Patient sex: F
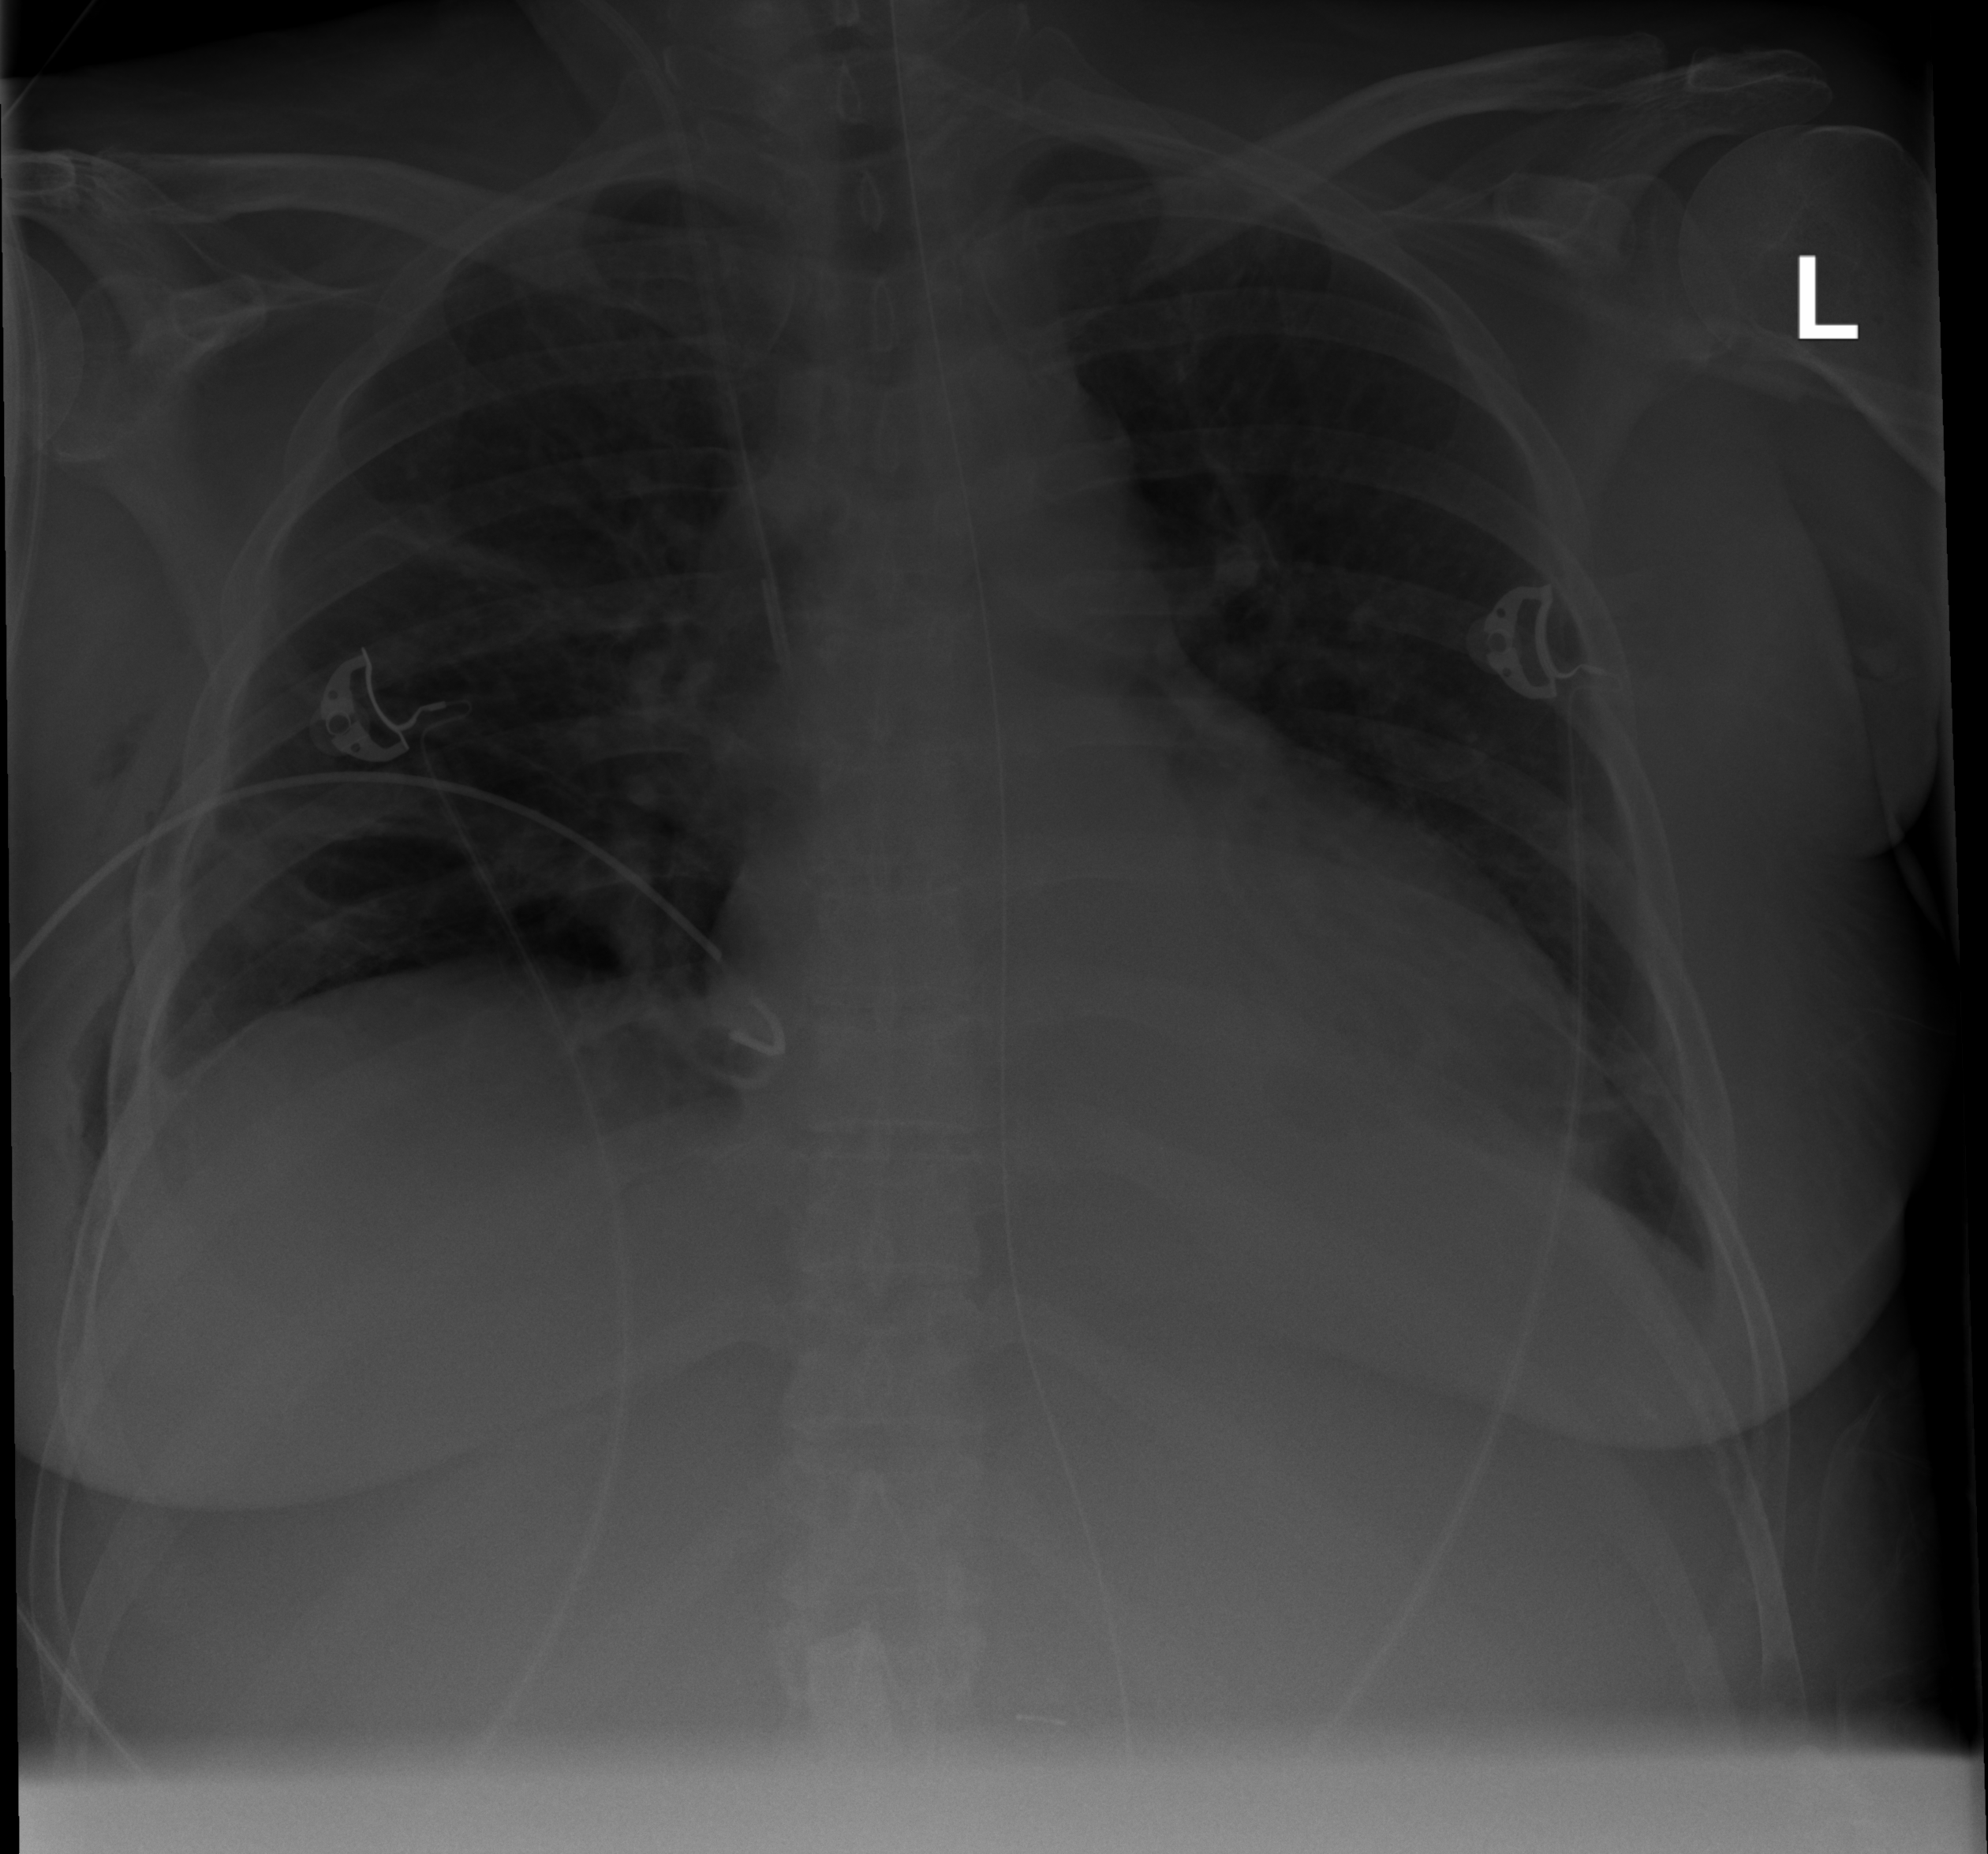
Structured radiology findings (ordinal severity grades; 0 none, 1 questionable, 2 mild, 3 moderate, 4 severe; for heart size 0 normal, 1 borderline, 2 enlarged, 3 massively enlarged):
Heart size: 2
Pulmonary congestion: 2
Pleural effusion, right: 2
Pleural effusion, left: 2
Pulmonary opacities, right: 2
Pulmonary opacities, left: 0
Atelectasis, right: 2
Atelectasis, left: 2